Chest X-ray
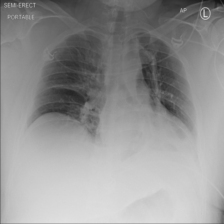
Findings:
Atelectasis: positive
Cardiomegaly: negative
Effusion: positive
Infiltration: positive
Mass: negative
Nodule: negative
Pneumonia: negative
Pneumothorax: negative
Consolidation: negative
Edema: negative
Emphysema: negative
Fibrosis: negative
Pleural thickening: negative
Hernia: negative